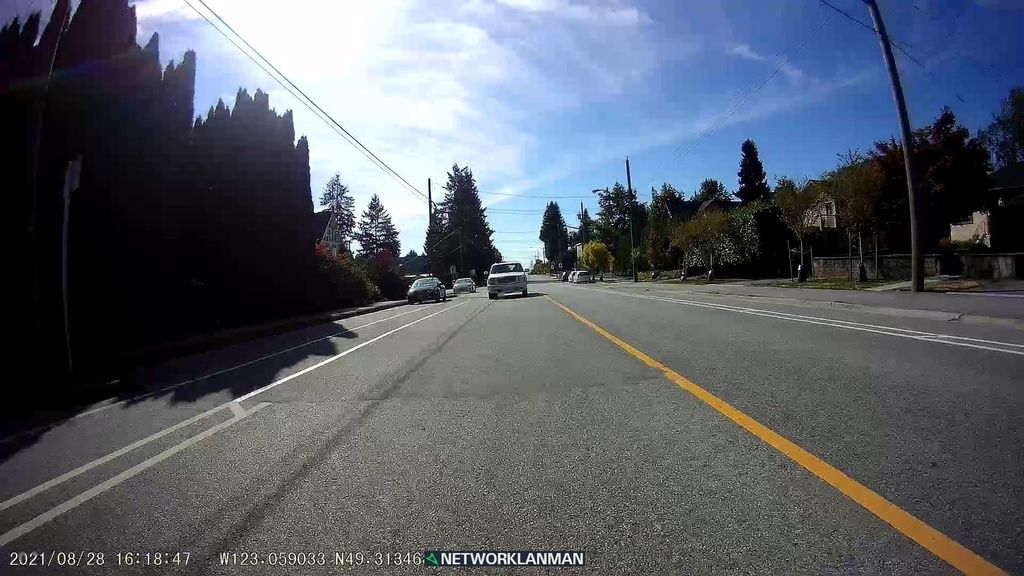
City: vancouver